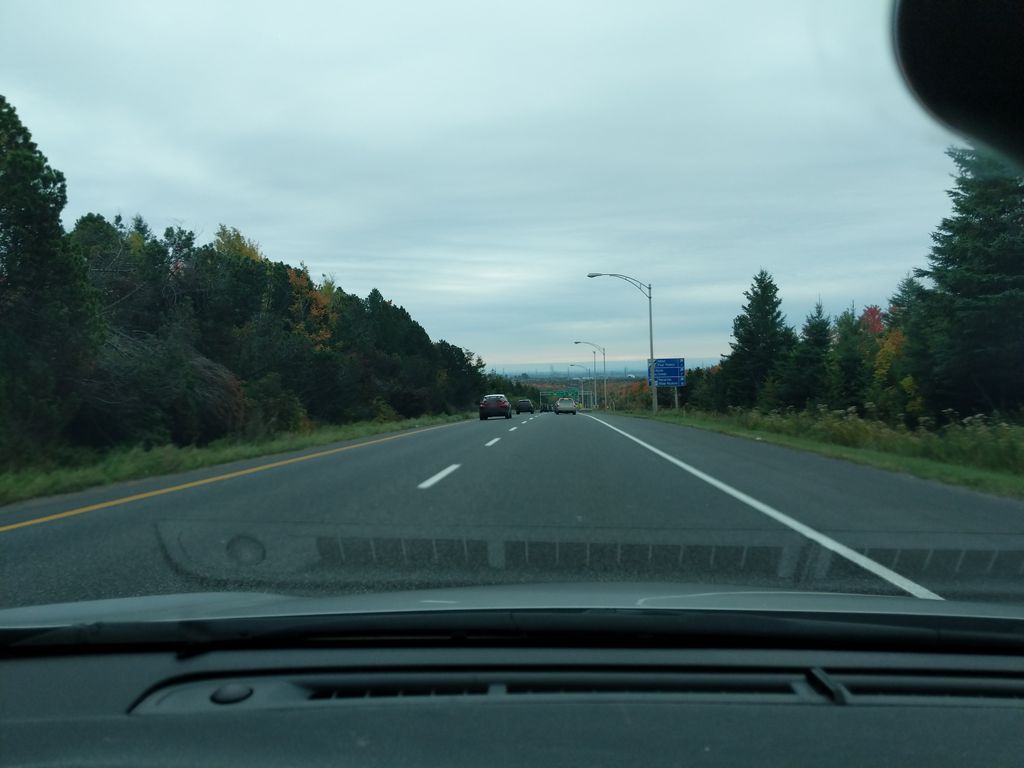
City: quebec_city